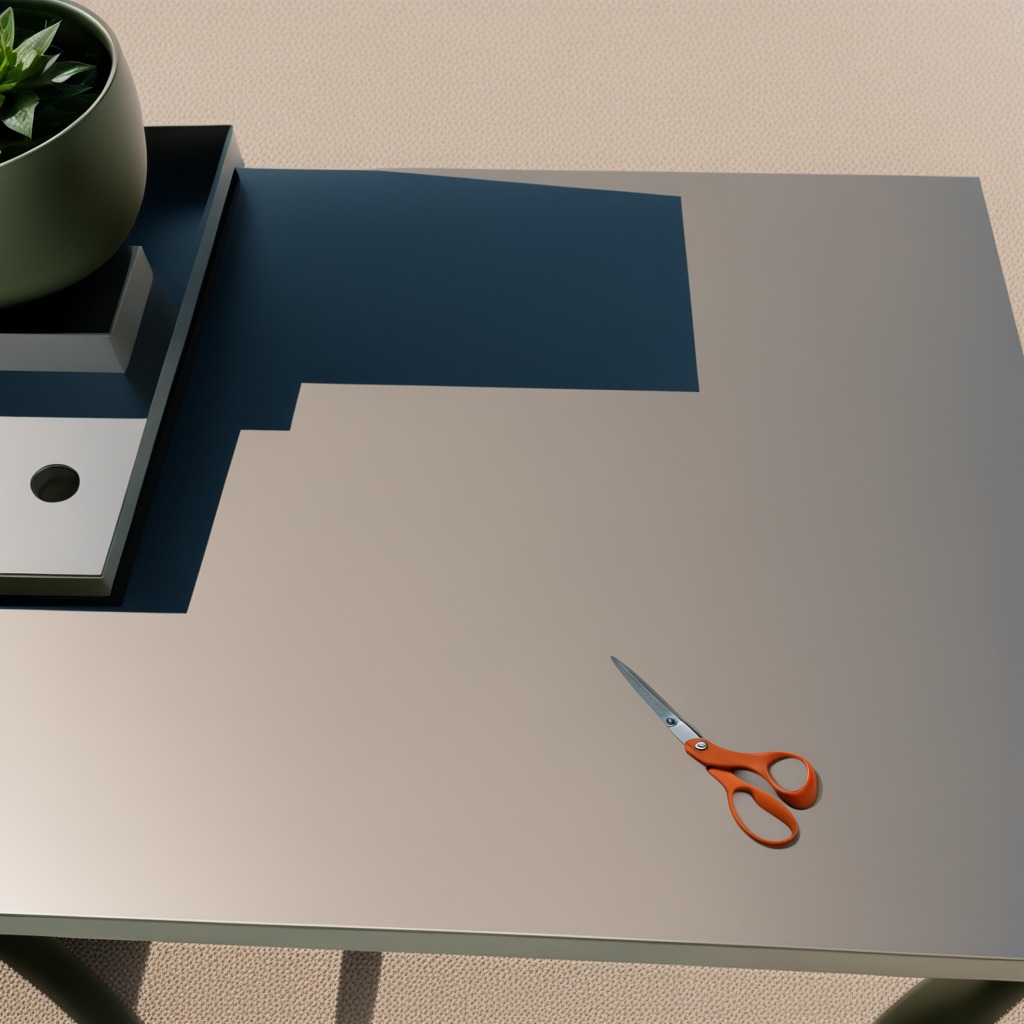
A scissor is lying on the table.